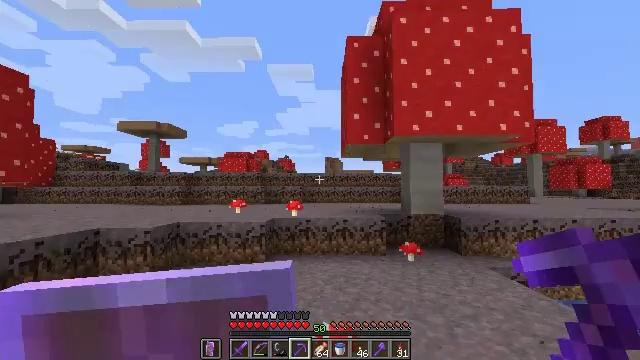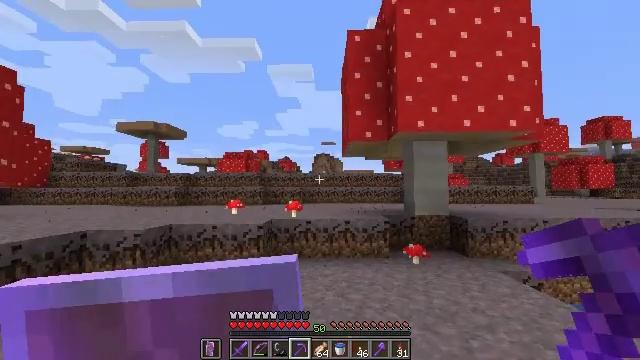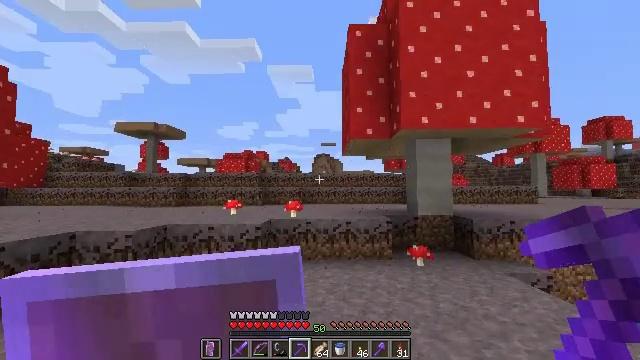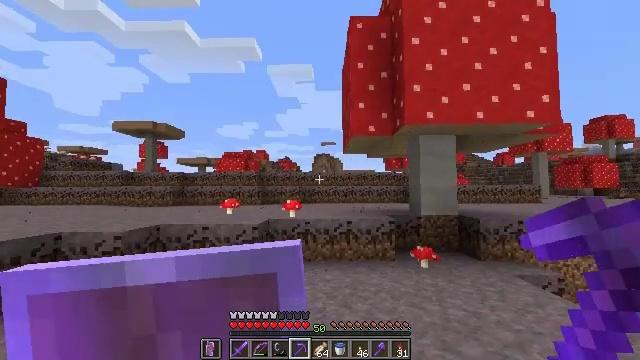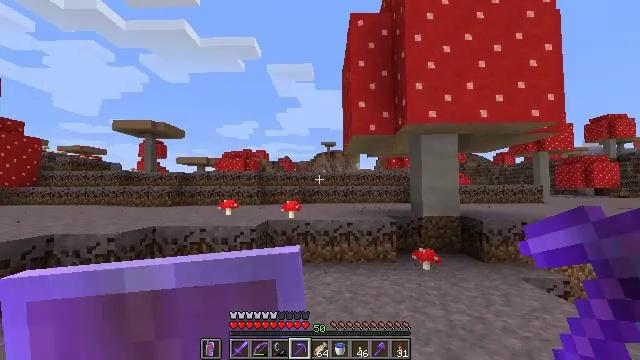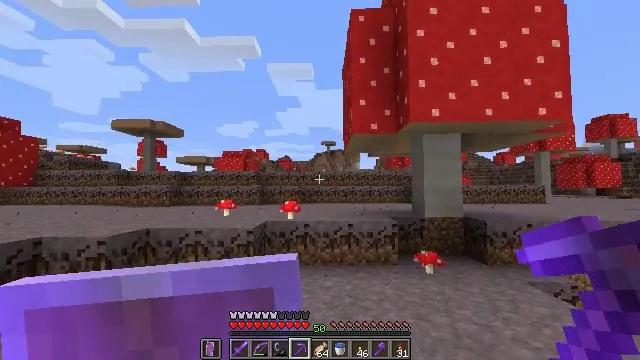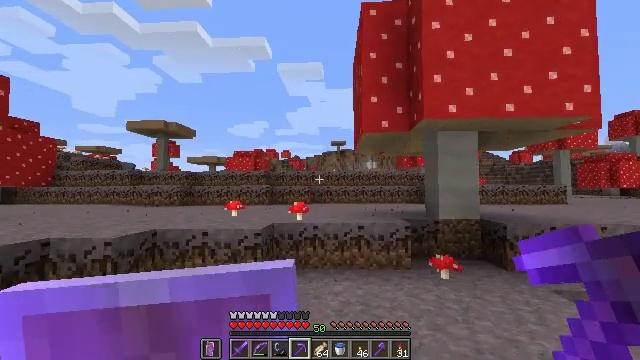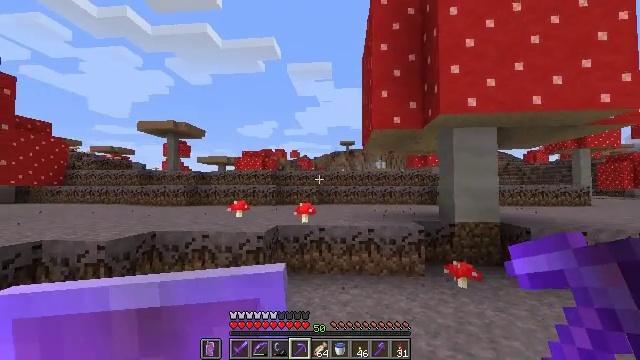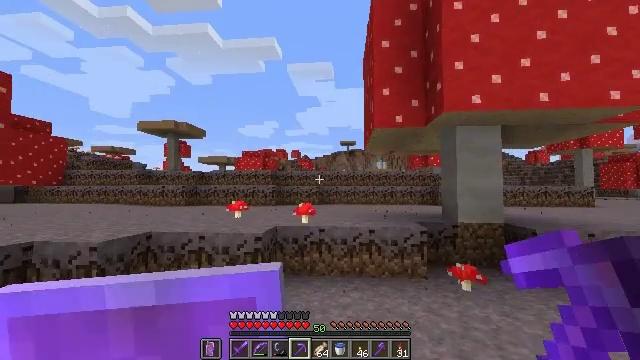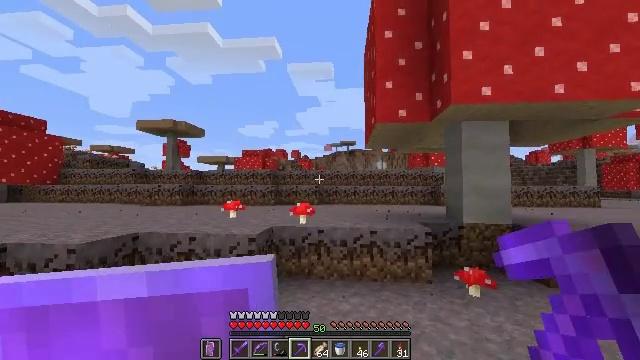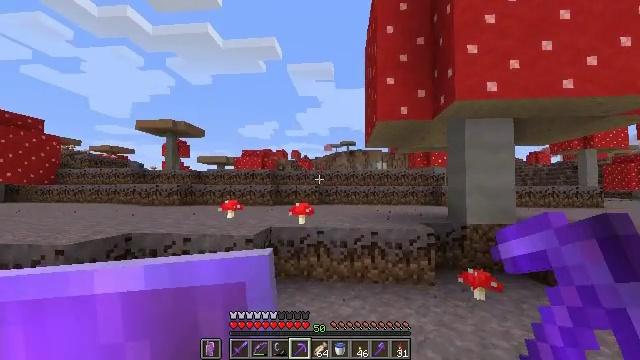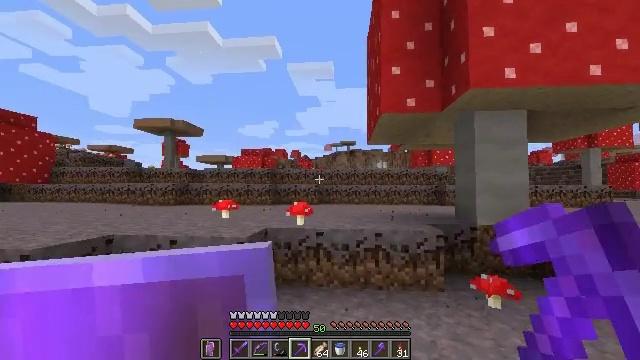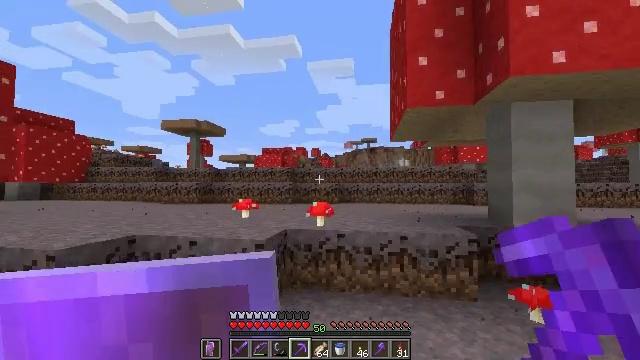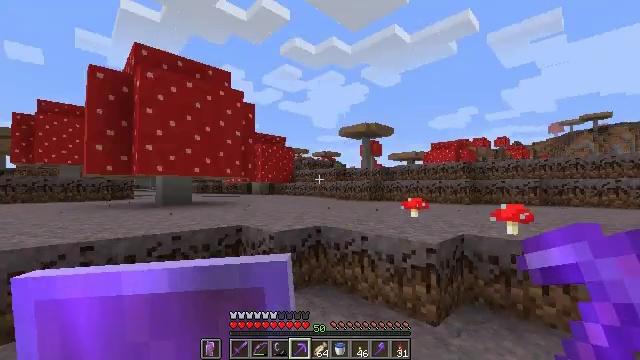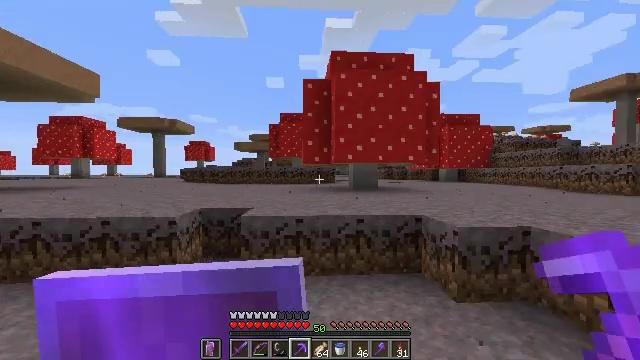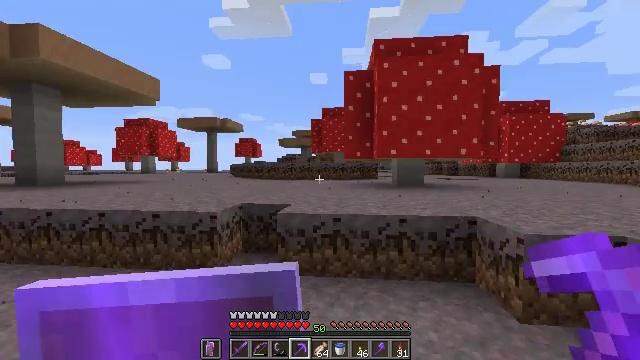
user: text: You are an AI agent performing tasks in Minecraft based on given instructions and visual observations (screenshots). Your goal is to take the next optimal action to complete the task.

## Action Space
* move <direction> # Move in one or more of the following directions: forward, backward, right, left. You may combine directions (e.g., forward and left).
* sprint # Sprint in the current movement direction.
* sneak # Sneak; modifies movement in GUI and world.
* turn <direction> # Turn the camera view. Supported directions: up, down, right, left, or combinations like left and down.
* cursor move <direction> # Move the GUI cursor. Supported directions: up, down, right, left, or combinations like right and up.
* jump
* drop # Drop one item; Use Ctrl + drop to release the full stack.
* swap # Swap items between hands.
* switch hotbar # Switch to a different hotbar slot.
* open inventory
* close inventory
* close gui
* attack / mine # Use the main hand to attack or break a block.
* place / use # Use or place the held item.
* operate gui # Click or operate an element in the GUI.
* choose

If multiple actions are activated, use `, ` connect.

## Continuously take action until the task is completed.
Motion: motion action
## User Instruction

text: Gather the rare mycelium from the biome.
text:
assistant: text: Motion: move forward
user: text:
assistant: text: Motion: move forward
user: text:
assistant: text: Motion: move forward
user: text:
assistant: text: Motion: move forward
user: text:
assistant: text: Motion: move forward
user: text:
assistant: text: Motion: move forward, turn left
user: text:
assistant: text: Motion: move forward, turn left
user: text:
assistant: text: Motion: move forward
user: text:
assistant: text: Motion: move forward
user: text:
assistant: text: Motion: move forward
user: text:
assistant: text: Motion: move forward
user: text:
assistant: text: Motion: move forward, turn left
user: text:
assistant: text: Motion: move forward, turn left
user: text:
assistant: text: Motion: move forward, turn left and down
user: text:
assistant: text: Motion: move forward, turn left and down
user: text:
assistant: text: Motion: move forward
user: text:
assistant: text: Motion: move forward
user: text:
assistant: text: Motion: move forward
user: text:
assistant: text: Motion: move forward
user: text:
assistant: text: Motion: move forward
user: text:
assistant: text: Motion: move forward
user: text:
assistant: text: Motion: move forward
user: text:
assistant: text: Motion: move forward
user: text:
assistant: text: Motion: move forward, turn right and down
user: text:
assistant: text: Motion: move forward, turn right
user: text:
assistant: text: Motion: move forward
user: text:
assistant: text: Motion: move forward, turn right
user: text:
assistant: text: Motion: move forward and move right
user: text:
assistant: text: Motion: move forward and move right
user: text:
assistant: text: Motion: move forward and move right